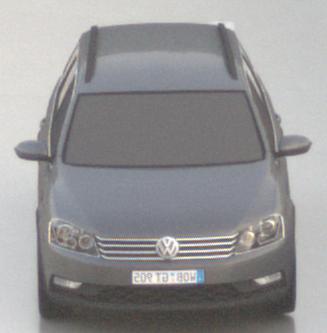
Make: VW
Model: Passat Alltrack 1.8 TSI
Detailed model: Passat (B7) Alltrack
Model produced from: 2012/03
Model produced until: 2013/06
Doors: 5
Color: gray
Road condition: wet road
Daytime: sunrise or sunset
Contrast: low contrast